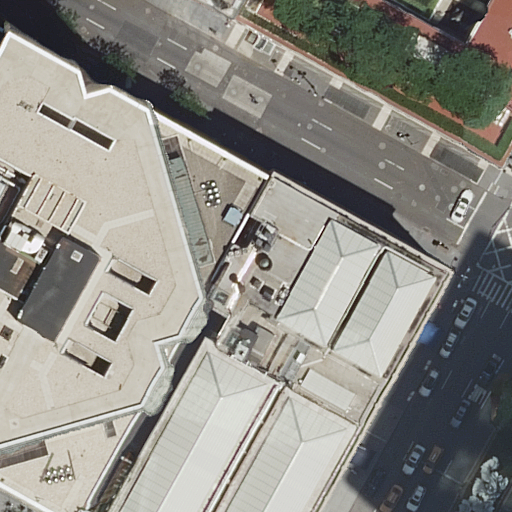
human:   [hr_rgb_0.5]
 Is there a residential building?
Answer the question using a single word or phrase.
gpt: yes

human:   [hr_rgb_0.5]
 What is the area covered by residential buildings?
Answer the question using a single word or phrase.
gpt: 2055m2

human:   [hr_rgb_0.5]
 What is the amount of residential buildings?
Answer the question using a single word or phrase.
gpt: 2

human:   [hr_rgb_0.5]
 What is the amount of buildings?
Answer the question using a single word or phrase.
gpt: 4

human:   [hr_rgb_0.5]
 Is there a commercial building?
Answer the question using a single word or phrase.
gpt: yes

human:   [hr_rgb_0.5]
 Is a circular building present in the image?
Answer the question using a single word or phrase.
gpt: no

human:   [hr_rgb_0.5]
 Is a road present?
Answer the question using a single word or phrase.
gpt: yes

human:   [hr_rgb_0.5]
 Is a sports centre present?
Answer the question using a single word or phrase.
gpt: yes

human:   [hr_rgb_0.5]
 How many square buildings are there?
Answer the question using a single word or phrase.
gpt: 0

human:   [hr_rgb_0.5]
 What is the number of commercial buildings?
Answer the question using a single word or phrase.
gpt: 2

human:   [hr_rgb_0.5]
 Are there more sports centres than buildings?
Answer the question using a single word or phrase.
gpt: no

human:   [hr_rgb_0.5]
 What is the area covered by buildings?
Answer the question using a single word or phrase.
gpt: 4481m2

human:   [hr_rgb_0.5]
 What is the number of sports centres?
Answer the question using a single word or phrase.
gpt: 1

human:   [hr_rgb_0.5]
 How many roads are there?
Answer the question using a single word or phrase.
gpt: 2

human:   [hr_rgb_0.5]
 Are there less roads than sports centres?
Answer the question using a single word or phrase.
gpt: no

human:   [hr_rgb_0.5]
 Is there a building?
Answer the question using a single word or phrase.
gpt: yes

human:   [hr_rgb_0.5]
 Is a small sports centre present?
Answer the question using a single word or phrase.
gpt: no

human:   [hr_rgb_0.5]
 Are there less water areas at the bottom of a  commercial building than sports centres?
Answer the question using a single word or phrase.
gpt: yes

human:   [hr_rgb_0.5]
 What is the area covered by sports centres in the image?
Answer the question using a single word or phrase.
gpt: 655m2

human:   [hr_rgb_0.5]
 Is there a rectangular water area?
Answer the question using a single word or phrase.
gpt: no

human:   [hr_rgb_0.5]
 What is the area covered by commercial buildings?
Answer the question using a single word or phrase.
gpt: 2426m2

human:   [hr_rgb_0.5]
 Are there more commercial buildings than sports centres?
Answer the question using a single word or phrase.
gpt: yes

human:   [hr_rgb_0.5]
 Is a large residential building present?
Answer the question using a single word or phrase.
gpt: yes

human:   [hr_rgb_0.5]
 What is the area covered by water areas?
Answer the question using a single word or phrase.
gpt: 0m2

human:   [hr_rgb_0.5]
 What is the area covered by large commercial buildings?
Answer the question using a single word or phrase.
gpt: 2407m2

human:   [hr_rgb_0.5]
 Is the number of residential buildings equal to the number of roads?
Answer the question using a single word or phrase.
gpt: yes

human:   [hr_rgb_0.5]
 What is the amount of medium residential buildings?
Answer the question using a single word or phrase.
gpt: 0

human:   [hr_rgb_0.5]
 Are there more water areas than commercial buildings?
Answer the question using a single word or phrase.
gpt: no

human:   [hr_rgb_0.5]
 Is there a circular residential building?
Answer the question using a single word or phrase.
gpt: no

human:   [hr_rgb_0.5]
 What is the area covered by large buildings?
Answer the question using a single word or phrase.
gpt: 4462m2

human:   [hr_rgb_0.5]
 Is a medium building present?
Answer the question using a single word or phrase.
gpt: no

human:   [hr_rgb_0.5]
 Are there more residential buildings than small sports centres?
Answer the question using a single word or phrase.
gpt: yes

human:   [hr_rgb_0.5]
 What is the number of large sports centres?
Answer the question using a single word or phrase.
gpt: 1

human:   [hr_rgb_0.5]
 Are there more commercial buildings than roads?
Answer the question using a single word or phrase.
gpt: no

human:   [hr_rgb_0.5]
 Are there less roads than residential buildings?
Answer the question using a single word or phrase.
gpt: no

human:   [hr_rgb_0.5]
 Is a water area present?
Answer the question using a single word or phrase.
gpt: no

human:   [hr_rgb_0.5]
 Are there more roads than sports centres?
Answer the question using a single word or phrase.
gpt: yes

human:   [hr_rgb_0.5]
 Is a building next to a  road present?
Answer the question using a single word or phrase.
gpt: yes

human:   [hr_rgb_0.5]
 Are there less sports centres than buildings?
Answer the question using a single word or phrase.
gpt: yes

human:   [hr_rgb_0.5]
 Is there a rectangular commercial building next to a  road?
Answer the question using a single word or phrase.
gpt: yes

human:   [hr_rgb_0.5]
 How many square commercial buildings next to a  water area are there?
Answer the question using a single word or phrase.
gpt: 0

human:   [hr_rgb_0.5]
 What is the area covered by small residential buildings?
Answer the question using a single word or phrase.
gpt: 0m2

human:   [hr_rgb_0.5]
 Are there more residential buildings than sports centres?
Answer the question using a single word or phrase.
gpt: yes

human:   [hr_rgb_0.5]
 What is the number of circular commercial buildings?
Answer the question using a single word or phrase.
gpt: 0

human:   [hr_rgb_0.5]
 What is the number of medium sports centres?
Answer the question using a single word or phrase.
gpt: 0

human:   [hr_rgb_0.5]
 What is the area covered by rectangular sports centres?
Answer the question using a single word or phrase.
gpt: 655m2

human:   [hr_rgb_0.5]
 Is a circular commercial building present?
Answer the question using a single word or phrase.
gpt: no

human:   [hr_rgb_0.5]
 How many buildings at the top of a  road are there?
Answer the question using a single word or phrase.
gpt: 2

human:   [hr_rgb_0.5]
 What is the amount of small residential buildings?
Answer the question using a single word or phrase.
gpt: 0

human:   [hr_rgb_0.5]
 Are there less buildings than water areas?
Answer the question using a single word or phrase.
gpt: no

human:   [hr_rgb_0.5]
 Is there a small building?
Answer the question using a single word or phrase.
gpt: yes

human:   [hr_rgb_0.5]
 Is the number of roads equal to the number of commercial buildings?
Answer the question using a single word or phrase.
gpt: yes

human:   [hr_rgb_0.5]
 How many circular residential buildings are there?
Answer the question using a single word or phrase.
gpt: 0

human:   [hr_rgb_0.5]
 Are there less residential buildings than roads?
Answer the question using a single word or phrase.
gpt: no

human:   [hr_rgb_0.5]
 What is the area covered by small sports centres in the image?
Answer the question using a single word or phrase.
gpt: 0m2

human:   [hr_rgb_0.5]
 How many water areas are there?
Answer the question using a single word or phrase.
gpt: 0

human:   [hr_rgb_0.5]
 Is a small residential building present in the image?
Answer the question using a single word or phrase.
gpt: no

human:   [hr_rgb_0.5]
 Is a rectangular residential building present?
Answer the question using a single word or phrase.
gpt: yes

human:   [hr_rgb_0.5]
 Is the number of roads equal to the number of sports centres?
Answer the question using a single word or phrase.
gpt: no

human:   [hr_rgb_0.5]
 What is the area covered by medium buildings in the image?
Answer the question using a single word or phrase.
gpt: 0m2

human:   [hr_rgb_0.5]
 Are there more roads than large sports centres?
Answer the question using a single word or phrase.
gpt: yes

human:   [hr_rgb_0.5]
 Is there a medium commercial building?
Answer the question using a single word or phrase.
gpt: no

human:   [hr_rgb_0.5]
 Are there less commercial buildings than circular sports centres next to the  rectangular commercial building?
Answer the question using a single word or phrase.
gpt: no

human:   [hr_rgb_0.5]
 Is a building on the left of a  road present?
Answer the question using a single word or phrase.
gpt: yes